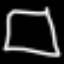
Label: square